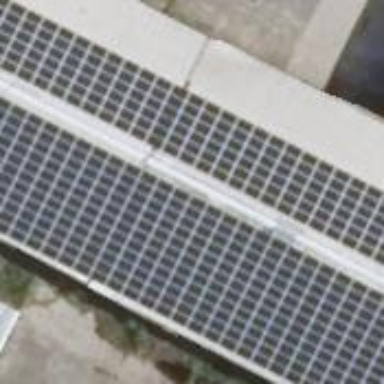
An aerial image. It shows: Solar-powered generator using photovoltaic technology. This small installation generates electricity through solar photovoltaic panels.